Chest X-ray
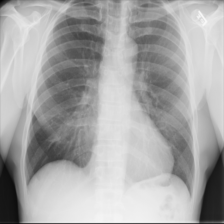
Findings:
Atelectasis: negative
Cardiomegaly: negative
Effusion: negative
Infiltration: negative
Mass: negative
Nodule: negative
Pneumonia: negative
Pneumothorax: negative
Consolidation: negative
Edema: negative
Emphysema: negative
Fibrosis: negative
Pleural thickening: negative
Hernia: negative